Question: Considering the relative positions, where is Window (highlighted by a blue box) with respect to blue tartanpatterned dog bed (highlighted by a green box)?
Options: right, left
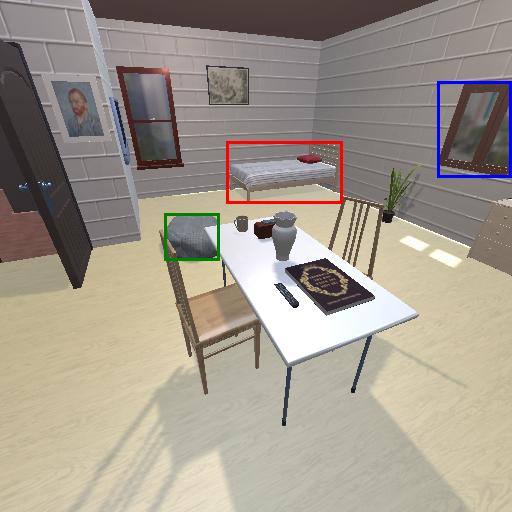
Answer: right